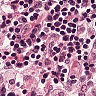
Metastatic tissue present: no